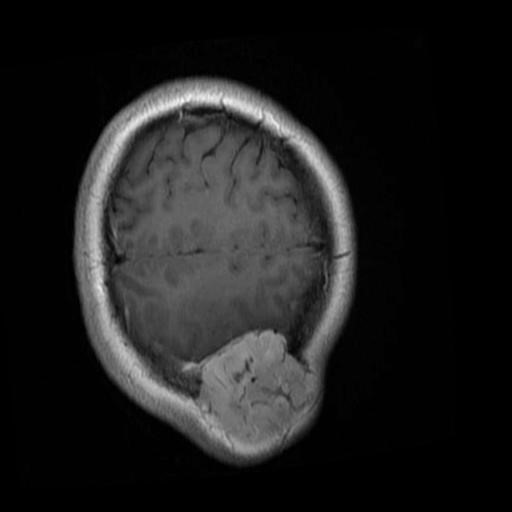
Label: brain_menin